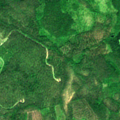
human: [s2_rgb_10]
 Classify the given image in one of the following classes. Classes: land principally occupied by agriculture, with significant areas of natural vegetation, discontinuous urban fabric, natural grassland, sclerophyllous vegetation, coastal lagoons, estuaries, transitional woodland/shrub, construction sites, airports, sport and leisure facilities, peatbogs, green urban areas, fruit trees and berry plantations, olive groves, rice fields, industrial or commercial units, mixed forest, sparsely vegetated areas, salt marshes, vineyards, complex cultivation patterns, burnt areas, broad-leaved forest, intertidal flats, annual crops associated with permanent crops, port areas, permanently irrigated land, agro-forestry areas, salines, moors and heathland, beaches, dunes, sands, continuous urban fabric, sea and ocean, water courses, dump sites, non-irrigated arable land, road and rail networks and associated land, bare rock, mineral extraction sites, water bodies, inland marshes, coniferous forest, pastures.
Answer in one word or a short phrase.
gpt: coniferous forest, mixed forest, transitional woodland/shrub